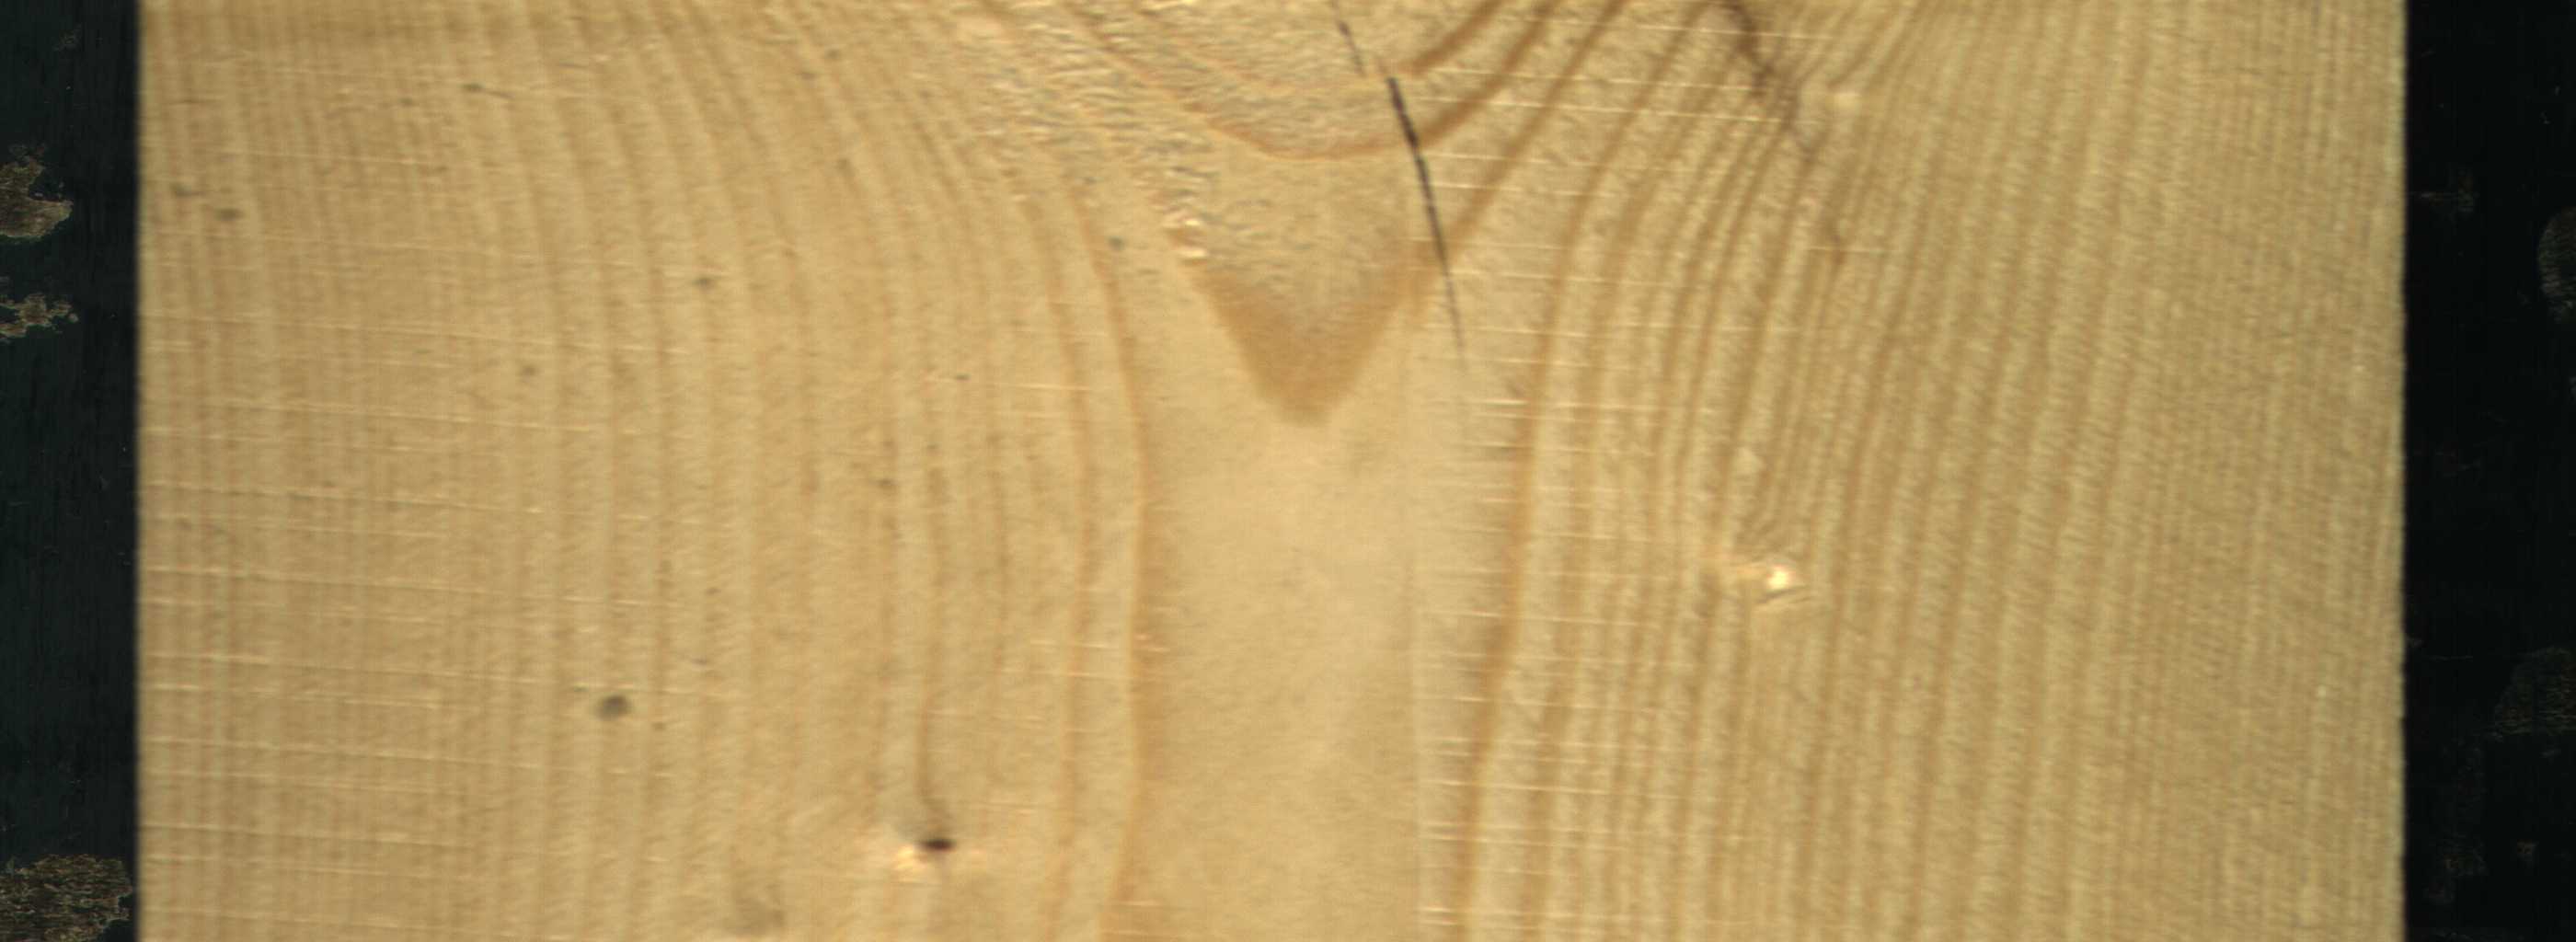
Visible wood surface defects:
Crack
Live_Knot